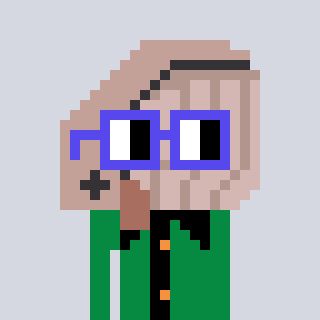
a pixel art character with square blue glasses, a whale-shaped head and a green-colored body on a cool background